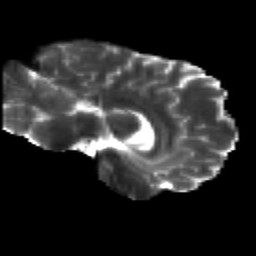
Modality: T2w
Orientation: sagittal
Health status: healthy
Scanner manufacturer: siemens
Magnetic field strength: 3 T
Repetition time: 12 s
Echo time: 0.092 s